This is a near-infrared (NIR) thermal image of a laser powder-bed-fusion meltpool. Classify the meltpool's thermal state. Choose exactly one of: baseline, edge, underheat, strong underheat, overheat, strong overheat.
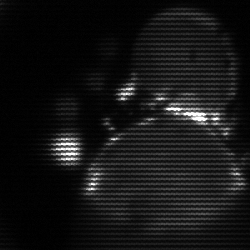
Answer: edge